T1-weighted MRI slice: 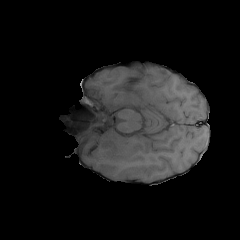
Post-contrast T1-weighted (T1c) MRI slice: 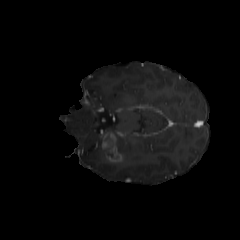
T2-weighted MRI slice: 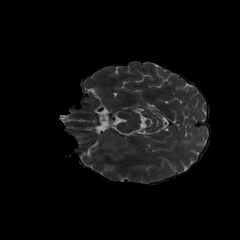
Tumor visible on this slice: yes